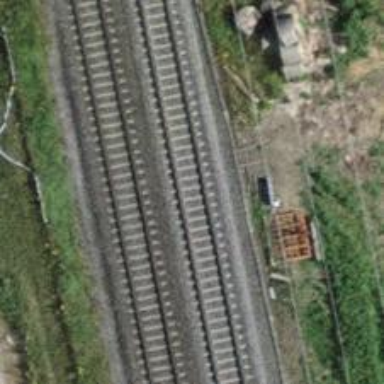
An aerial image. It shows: Single-track railway with electrified contact lines.